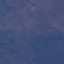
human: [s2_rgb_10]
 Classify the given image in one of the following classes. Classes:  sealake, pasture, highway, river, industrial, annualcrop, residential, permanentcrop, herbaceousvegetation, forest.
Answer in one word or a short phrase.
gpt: HerbaceousVegetation